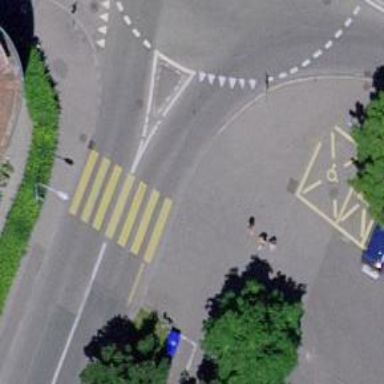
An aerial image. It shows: Kerb barrier.